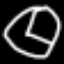
Label: clock